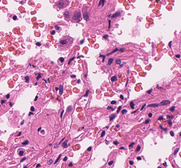
Tumor epithelial tissue: no
Tumor-associated stroma tissue: no
Normal tissue: yes